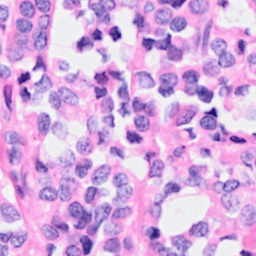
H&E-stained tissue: Breast